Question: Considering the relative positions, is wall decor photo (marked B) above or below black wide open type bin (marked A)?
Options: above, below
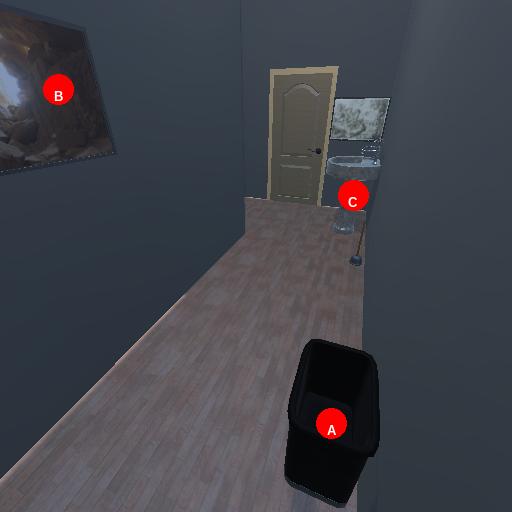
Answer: above